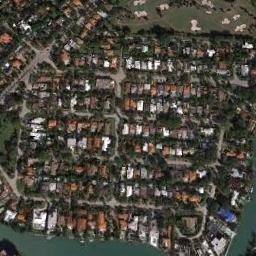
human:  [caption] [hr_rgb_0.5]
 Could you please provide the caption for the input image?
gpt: The residential distribution is strange .

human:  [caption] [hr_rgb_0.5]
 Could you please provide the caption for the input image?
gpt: A dense residential area with lots of trees and houses arranged neatly is next to the waters .

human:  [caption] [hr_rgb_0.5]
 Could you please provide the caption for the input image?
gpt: The dense residential is next to the water .

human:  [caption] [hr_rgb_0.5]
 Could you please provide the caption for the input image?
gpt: There are many roads and densely arranged houses and trees of different shapes and shapes in the island-like settlements surrounded by the lake .

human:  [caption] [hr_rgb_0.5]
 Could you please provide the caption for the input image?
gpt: A dense residential area beside the port .